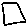
Label: square